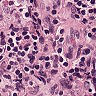
Metastatic tissue present: no